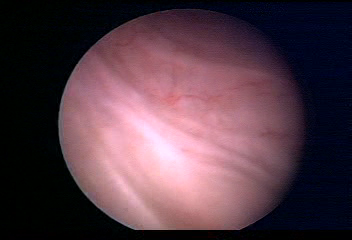
Modality: WLC
Class: Normal mucosa
Bladder cancer association: No